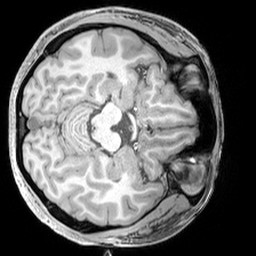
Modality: T1w
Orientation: axial
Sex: female
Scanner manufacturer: siemens
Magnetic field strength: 3 T
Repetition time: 2.3 s
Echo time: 0.00226 s